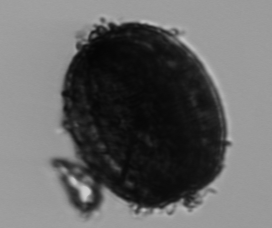
Label: Coscinodiscus